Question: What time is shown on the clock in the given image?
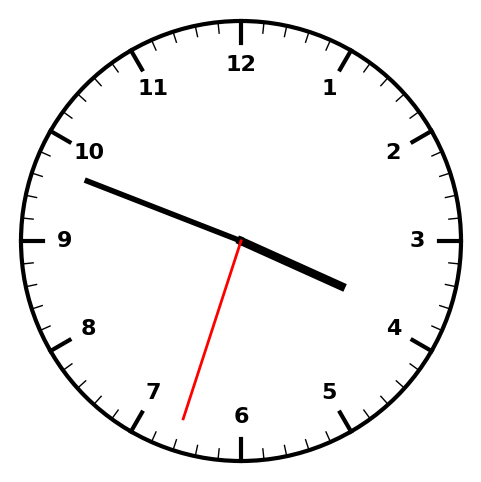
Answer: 03:48:33